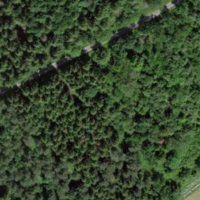
EUNIS habitat code: 44
Species observed at this site:
Centaurium erythraea